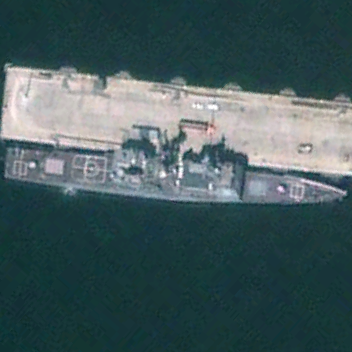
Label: cruiser